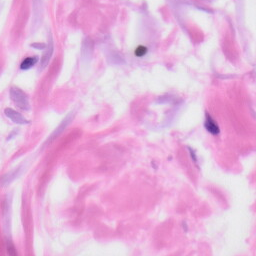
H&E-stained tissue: Skin